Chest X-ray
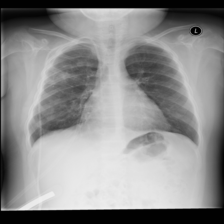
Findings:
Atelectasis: negative
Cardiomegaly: negative
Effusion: negative
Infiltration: negative
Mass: negative
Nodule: negative
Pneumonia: negative
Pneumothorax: negative
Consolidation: negative
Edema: negative
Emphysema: negative
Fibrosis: negative
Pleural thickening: negative
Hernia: negative